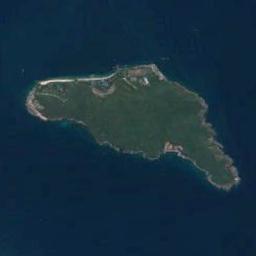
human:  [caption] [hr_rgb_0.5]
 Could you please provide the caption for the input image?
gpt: The island with dense vegetation is surrounded by deep blue waters .

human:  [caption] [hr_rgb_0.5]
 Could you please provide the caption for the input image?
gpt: There are many trees on the island .

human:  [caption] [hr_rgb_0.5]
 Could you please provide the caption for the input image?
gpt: The island is very small .

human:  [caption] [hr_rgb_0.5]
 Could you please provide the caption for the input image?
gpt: The irregularly shaped green island is surrounded by turquoise waters, And the island’s green plants flourish .

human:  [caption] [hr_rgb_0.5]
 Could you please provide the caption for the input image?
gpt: The green island is on a deep blue sea .